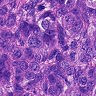
Metastatic tissue present: yes